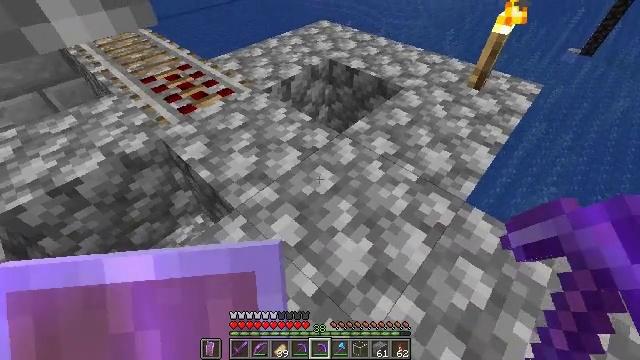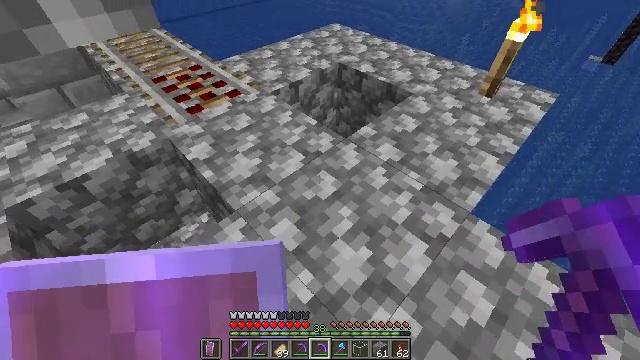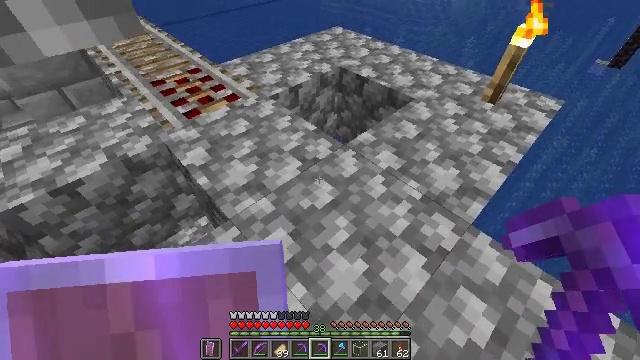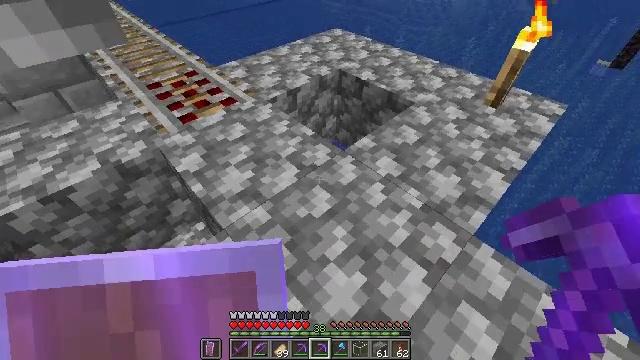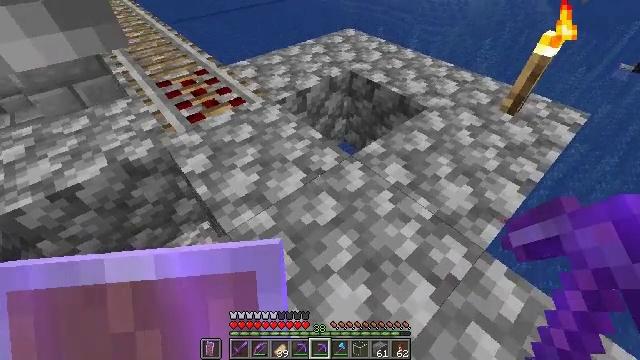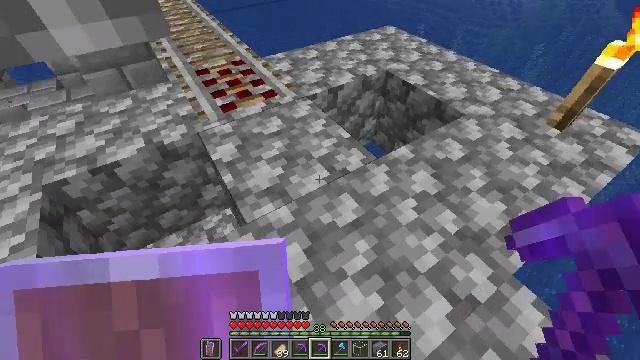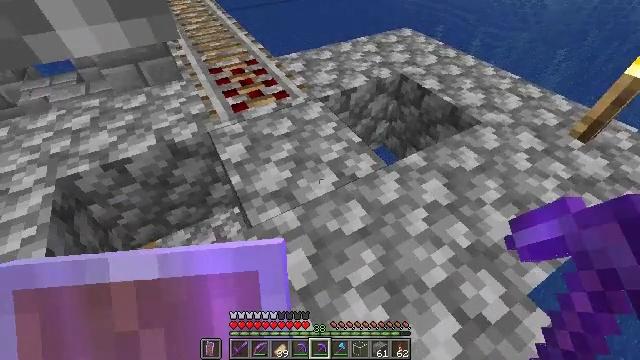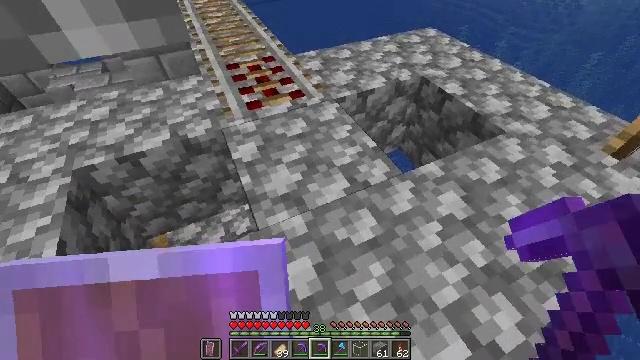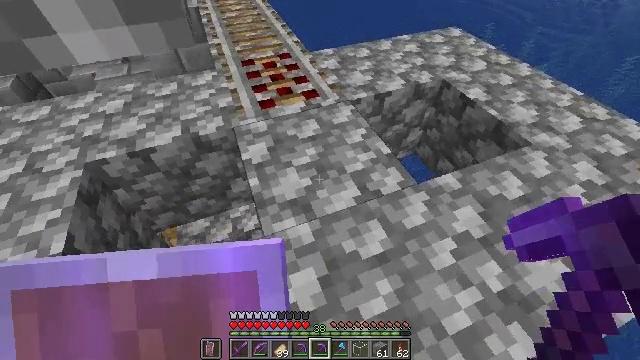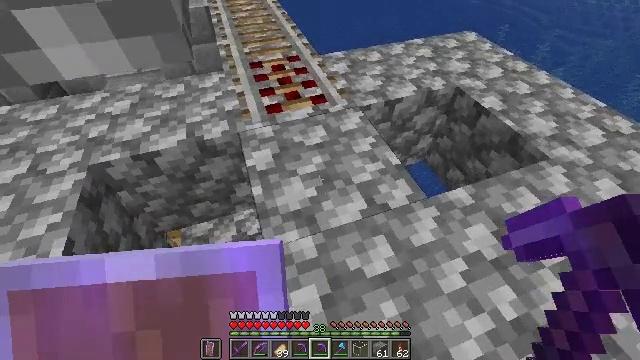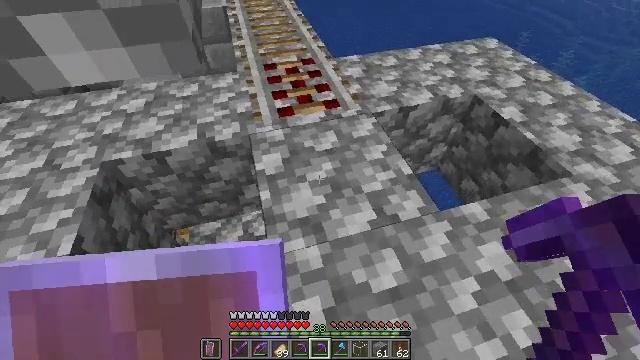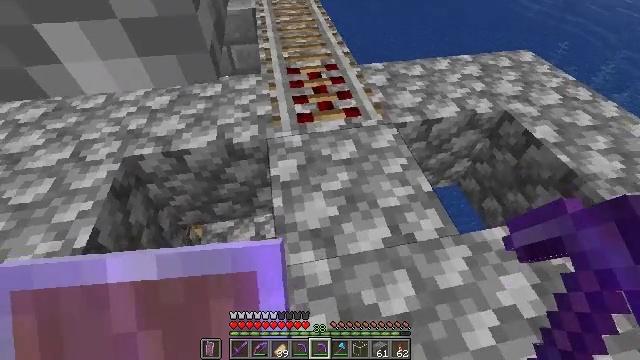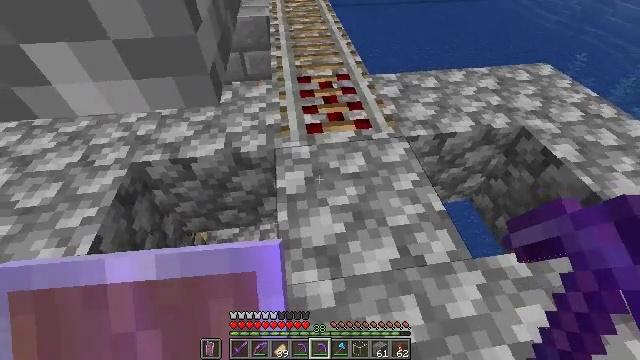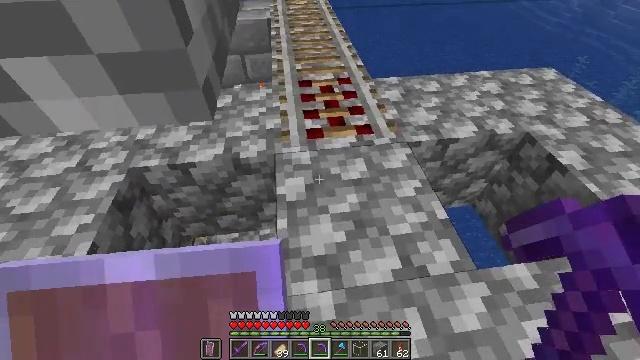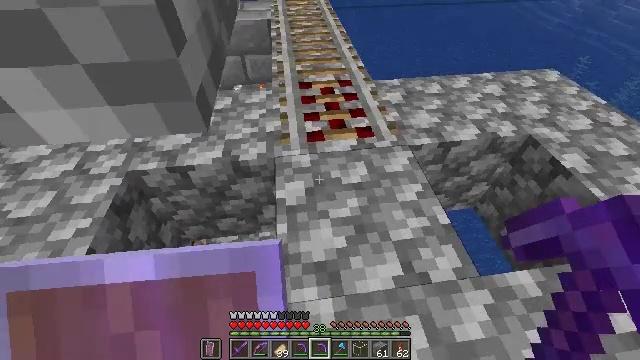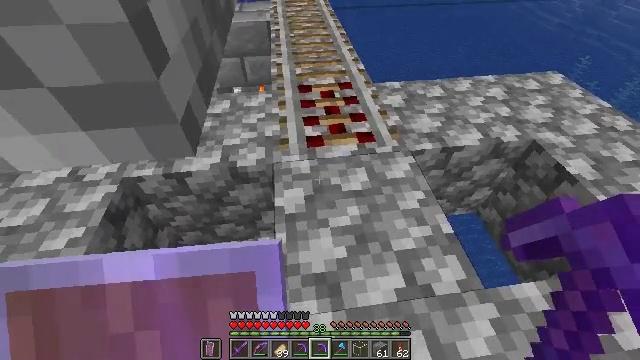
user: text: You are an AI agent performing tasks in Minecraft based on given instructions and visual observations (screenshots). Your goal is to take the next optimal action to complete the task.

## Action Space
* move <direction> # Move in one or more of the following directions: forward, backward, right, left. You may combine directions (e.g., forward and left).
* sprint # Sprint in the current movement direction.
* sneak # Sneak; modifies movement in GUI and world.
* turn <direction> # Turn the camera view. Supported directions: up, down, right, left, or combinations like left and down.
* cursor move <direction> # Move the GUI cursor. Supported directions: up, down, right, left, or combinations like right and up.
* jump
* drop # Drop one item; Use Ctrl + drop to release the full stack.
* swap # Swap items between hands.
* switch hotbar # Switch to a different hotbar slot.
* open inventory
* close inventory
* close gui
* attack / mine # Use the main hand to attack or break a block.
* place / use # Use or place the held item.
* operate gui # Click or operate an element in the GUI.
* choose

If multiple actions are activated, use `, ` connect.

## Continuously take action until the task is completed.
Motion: motion action
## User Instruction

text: Remove the activator rail from the track.
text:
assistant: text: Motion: move forward, sneak, turn left
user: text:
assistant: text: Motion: move forward, sneak
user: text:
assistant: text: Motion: move forward, sneak
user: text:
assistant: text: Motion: move forward, sneak, turn left
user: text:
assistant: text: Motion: move forward, sneak, turn left
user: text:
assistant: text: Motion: move forward, sneak, turn left
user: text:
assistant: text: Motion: move forward, sneak, turn left
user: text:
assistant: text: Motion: move forward, sneak, turn left and down
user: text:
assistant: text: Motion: move forward, sneak, turn left
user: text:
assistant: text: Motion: move forward, sneak, turn left
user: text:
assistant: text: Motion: move forward, sneak, turn left
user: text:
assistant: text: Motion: move forward, sneak, turn left and up
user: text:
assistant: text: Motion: move forward, sneak
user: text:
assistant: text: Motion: move forward, sneak
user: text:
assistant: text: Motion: move forward, sneak
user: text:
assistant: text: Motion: move forward, sneak
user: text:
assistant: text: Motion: move forward, sneak
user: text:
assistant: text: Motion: move forward and move right, sneak
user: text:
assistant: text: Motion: move forward and move right, sneak
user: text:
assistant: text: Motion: move forward and move right, sneak
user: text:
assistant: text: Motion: move forward and move right, sneak, turn left
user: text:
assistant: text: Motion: move forward and move right, sneak, turn left and up
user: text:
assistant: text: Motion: move forward and move right, sneak, turn left
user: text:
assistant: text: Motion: move forward, sneak, turn left and down
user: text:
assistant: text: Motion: move forward, sneak
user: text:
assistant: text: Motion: move forward, sneak
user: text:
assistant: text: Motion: move forward, sneak, turn left
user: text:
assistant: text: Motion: move forward, sneak
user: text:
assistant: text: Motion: move forward, sneak
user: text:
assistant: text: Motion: move forward, sneak, turn right